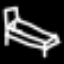
Label: bed